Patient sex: F
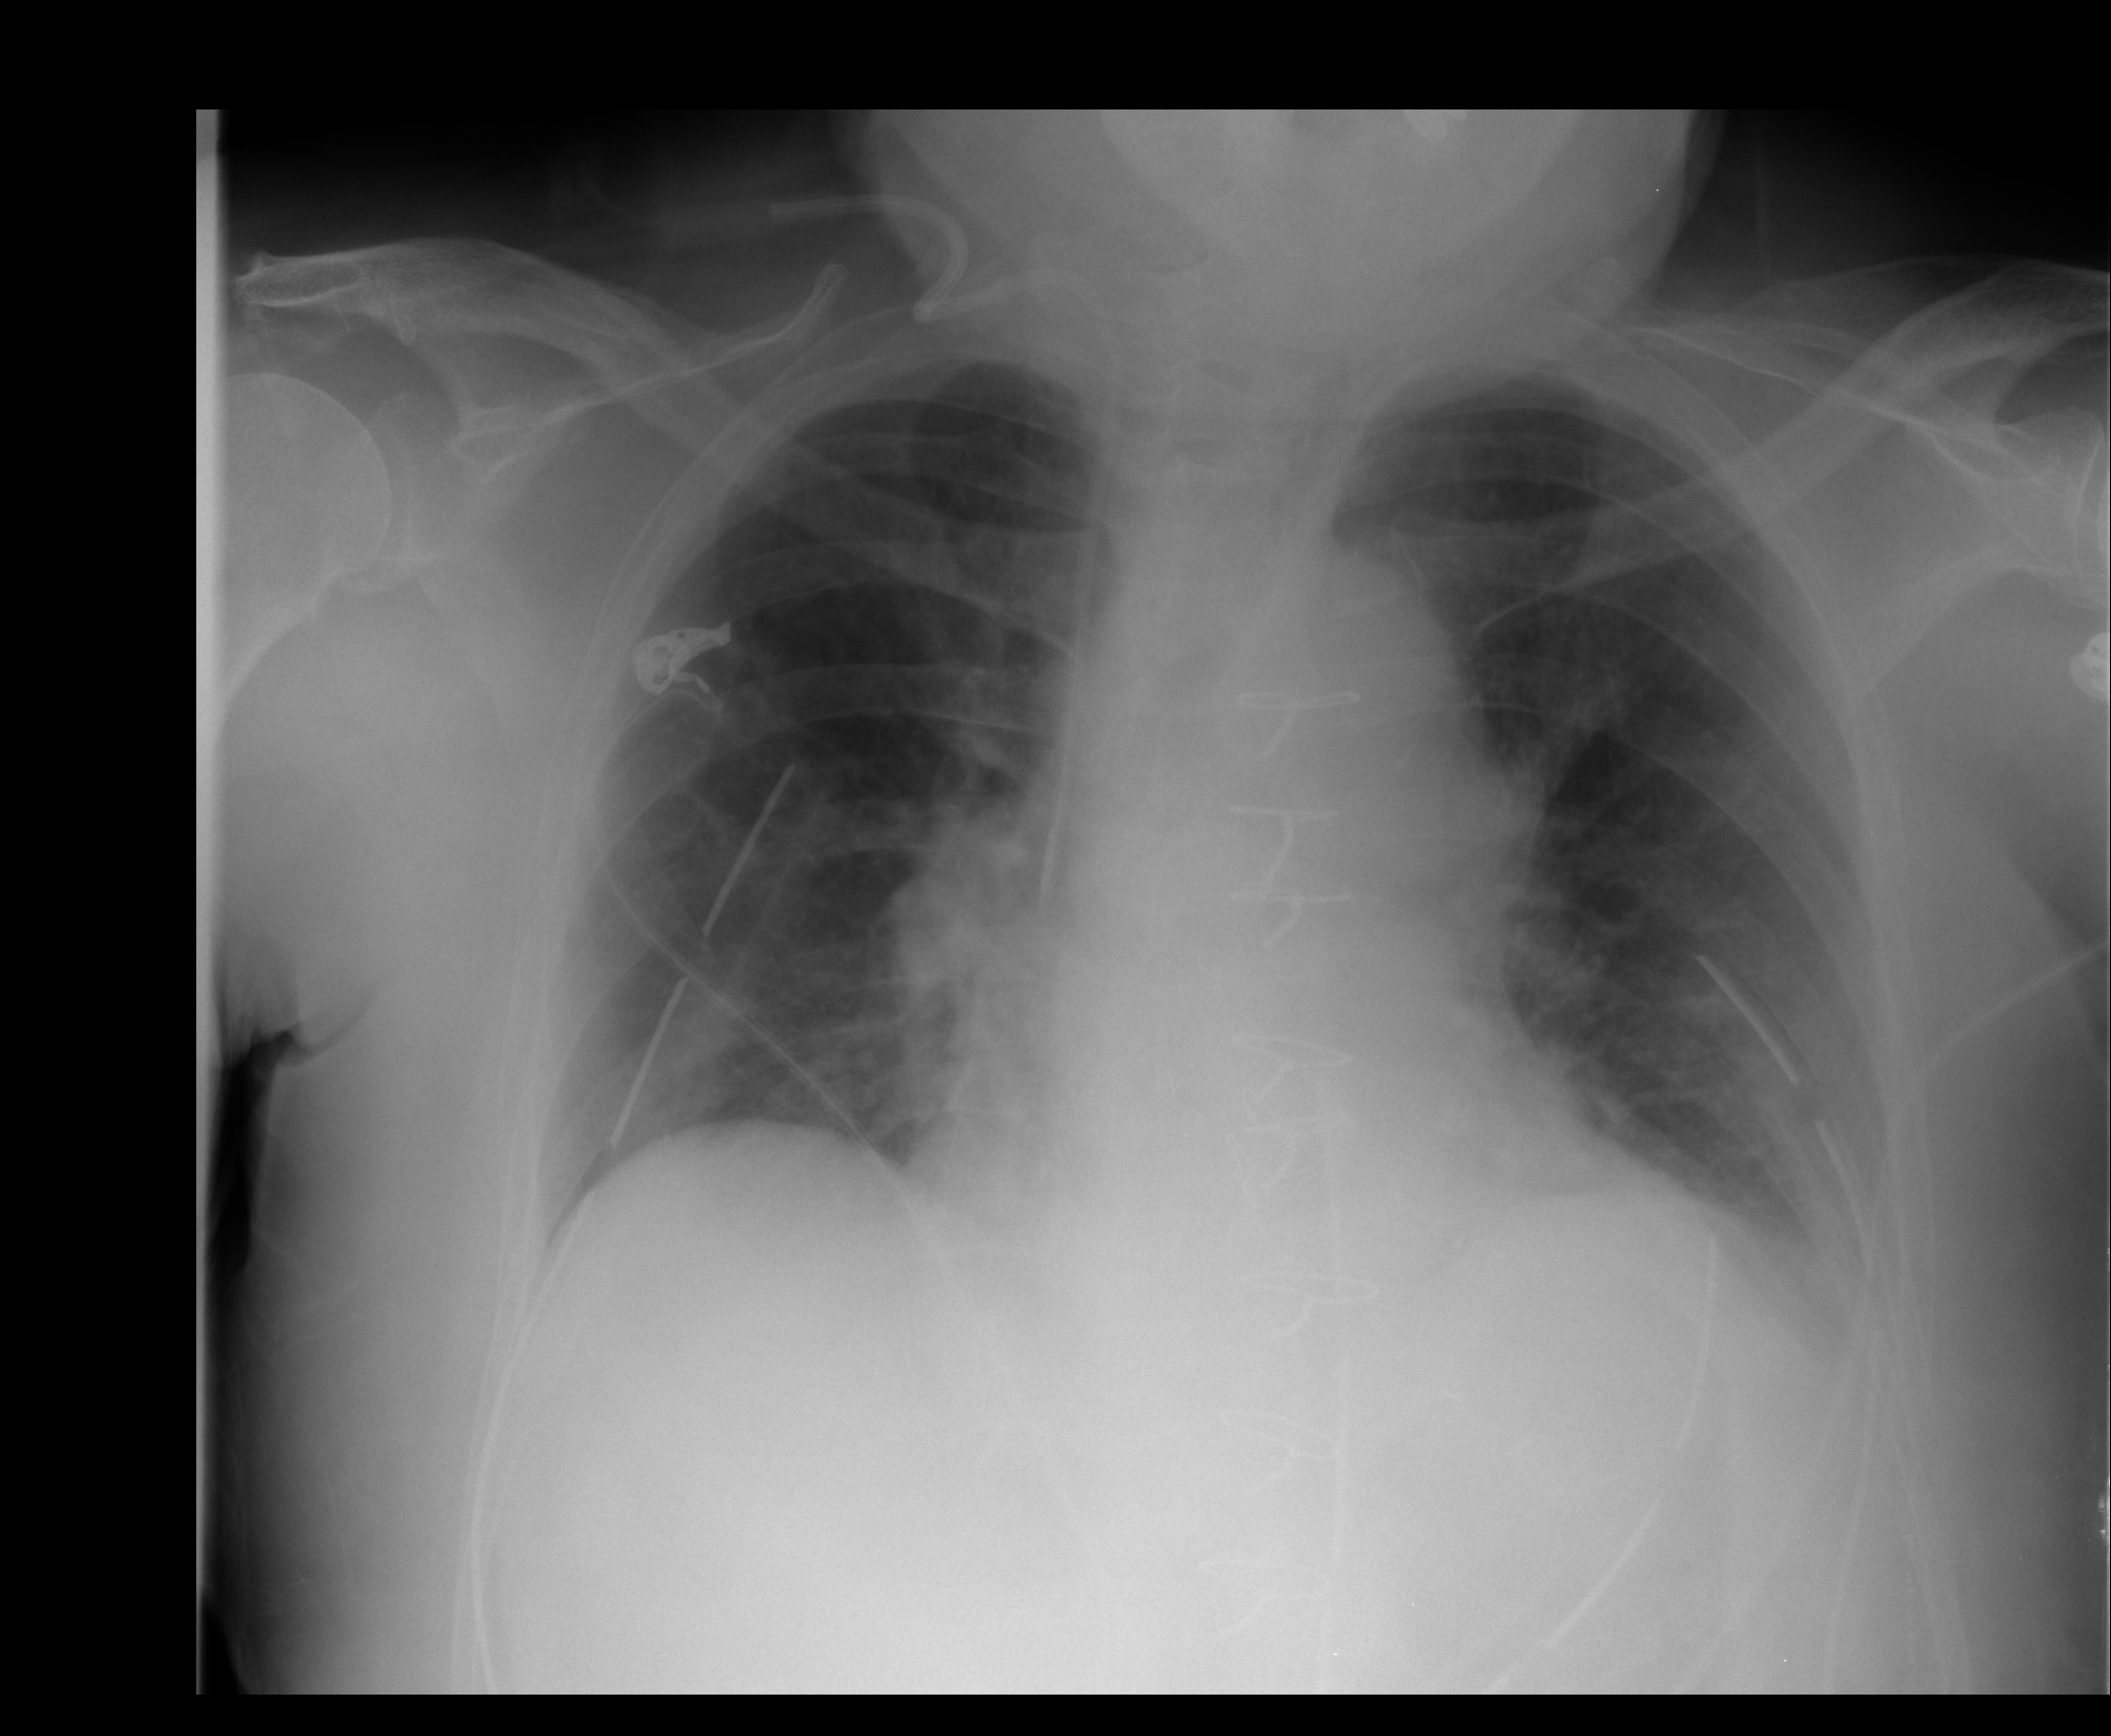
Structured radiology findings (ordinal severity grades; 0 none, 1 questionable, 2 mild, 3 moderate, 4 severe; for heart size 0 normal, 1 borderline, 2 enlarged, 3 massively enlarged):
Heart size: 0
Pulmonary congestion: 2
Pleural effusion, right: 0
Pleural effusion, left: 2
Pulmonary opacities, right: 0
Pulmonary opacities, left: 2
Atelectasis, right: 2
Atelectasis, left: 2